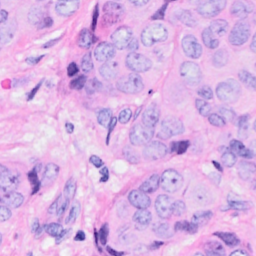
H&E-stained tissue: Breast